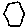
Label: hexagon